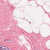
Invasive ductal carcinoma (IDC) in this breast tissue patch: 0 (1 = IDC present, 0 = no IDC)